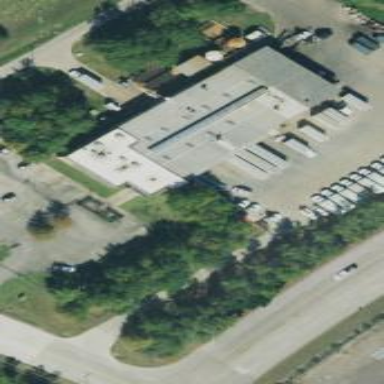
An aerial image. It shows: Warehouse building.